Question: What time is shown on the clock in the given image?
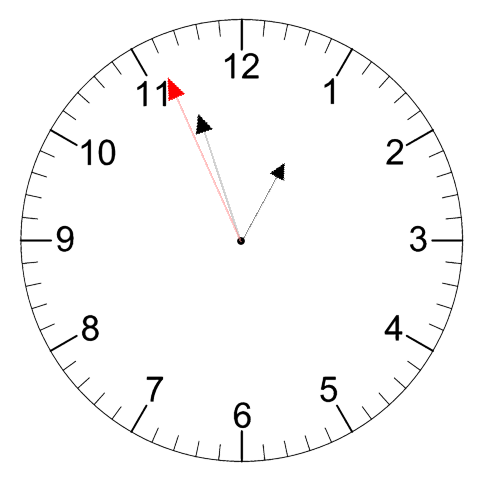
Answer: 12:56:56